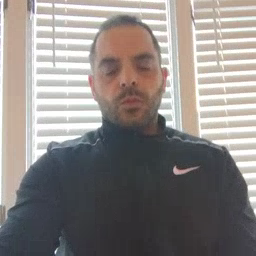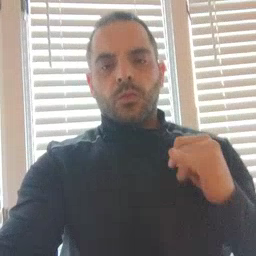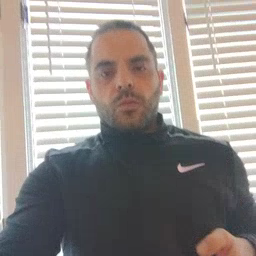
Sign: jacket